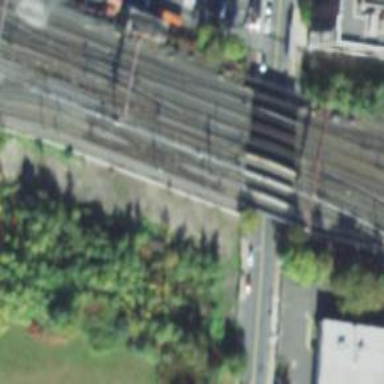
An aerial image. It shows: Light rail electrified with contact line.